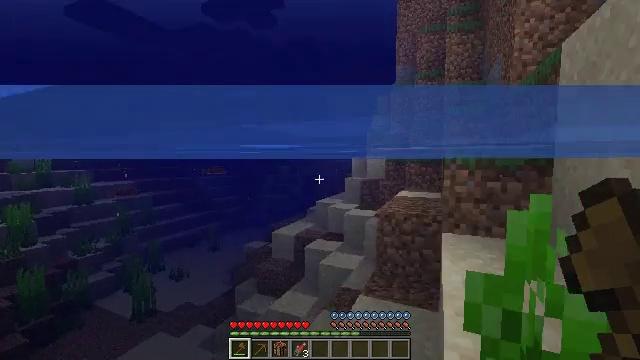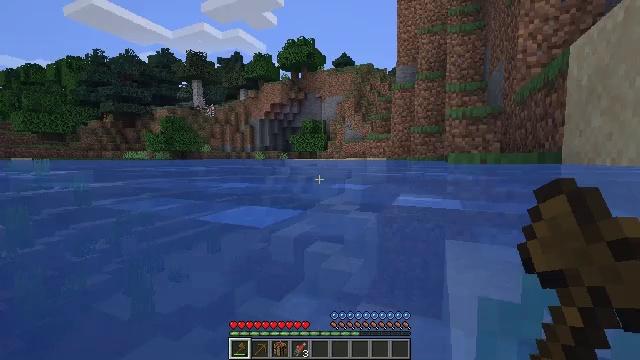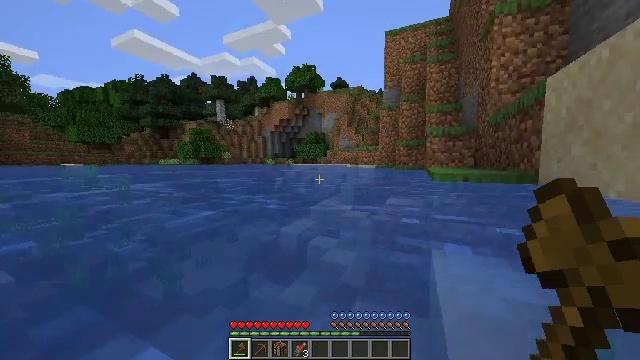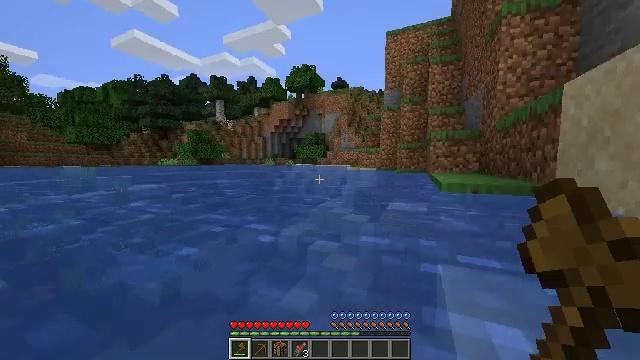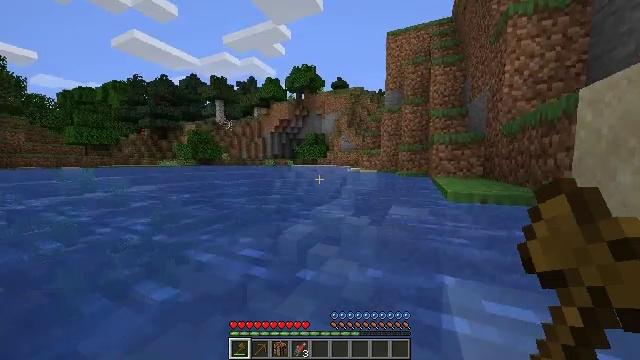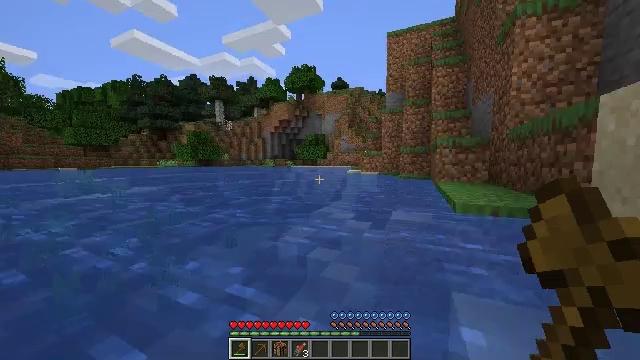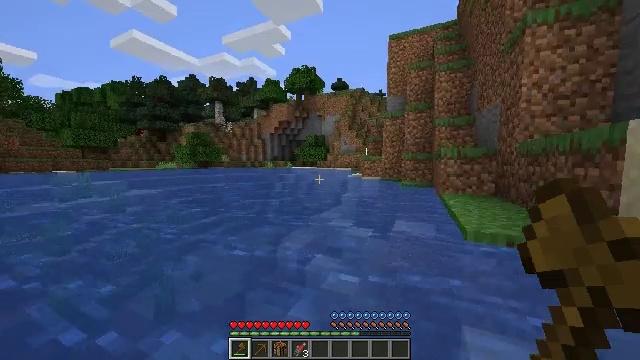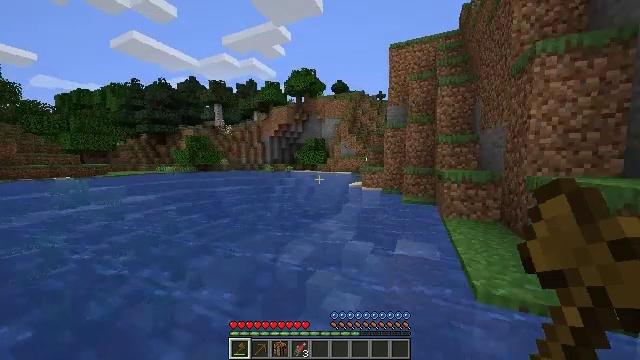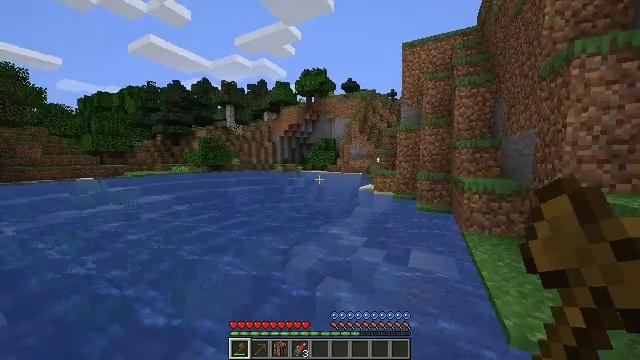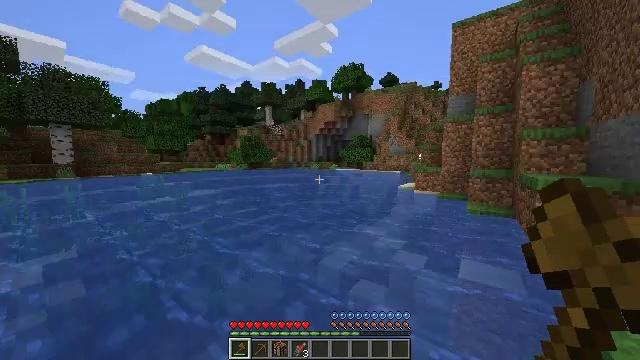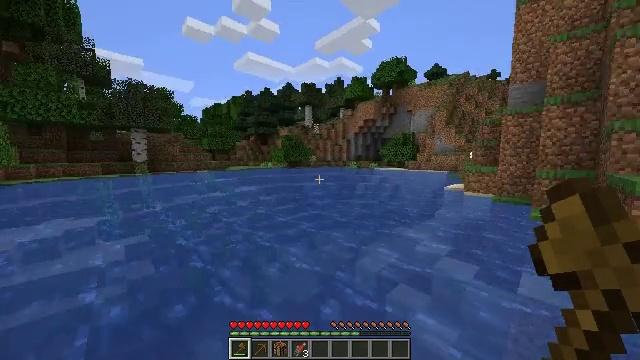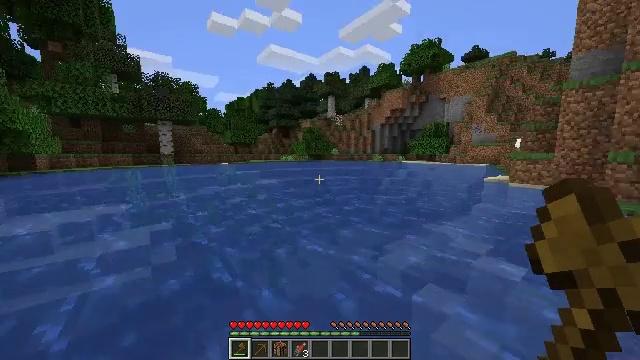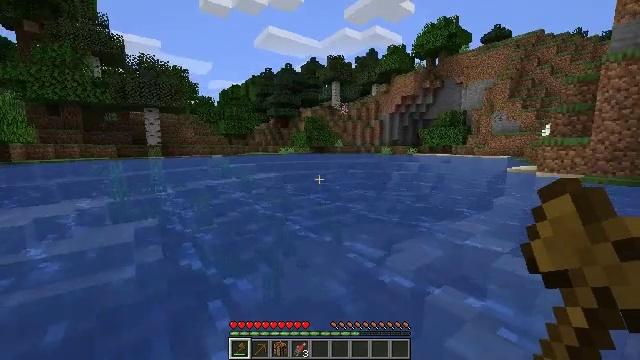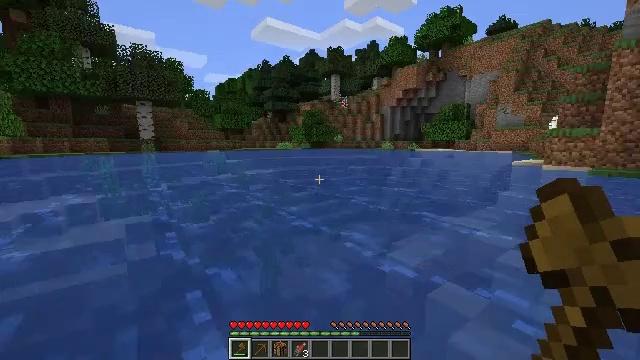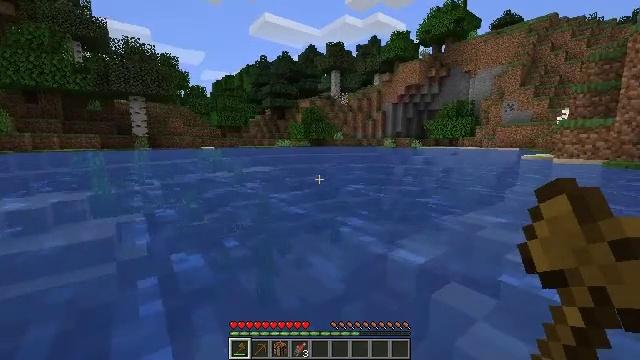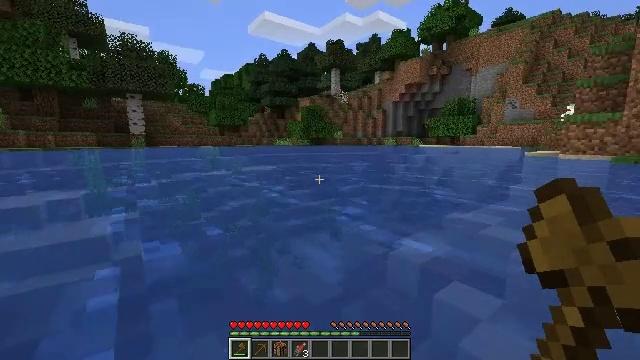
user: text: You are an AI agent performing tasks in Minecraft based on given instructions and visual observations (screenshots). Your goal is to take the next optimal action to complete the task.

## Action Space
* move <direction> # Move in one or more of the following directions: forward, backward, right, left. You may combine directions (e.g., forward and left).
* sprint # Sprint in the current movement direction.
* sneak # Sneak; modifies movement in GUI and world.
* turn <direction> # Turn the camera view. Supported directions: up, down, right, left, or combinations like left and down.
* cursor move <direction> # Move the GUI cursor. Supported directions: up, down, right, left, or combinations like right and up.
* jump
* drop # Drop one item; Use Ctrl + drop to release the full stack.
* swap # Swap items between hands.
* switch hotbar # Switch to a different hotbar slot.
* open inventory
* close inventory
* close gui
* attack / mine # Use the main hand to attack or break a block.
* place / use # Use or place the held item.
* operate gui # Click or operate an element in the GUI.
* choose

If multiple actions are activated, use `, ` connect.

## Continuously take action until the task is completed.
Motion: motion action
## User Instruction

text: Kill aquatic mobs.
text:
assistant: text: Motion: move forward, sprint, jump
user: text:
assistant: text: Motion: move forward, sprint, jump
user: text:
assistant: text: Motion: move forward, sprint, jump
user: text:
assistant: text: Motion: move forward, sprint, jump
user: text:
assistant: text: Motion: move forward, sprint, jump
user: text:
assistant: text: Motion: move forward, sprint
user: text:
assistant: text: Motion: move forward, sprint
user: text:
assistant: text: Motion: move forward, sprint, turn left
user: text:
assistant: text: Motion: move forward, sprint, turn left
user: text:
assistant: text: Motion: move forward, sprint, turn left
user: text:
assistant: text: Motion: move forward, sprint, turn left and down
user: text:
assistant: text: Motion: move forward, sprint
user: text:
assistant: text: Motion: move forward, sprint
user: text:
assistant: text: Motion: move forward, sprint
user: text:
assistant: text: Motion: move forward, sprint
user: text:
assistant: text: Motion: move forward, sprint
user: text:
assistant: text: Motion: move forward, sprint
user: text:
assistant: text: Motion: move forward, sprint
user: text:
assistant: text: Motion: move forward, sprint
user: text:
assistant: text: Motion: move forward, sprint, turn down
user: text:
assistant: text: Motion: move forward, sprint
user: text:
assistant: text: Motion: move forward, sprint
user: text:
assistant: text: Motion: move forward, sprint
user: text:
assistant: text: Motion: move forward, sprint
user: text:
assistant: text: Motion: move forward, sprint
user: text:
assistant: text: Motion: move forward, sprint
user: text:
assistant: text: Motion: move forward, sprint
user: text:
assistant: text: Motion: move forward, sprint, turn left
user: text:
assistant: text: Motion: move forward, sprint
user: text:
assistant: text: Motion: move forward, sprint